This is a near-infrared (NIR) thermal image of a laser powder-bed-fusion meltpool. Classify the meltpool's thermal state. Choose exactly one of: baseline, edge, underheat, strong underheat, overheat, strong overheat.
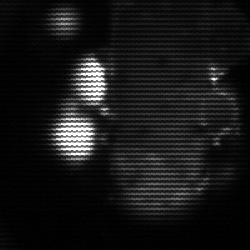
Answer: strong underheat